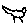
Label: cat